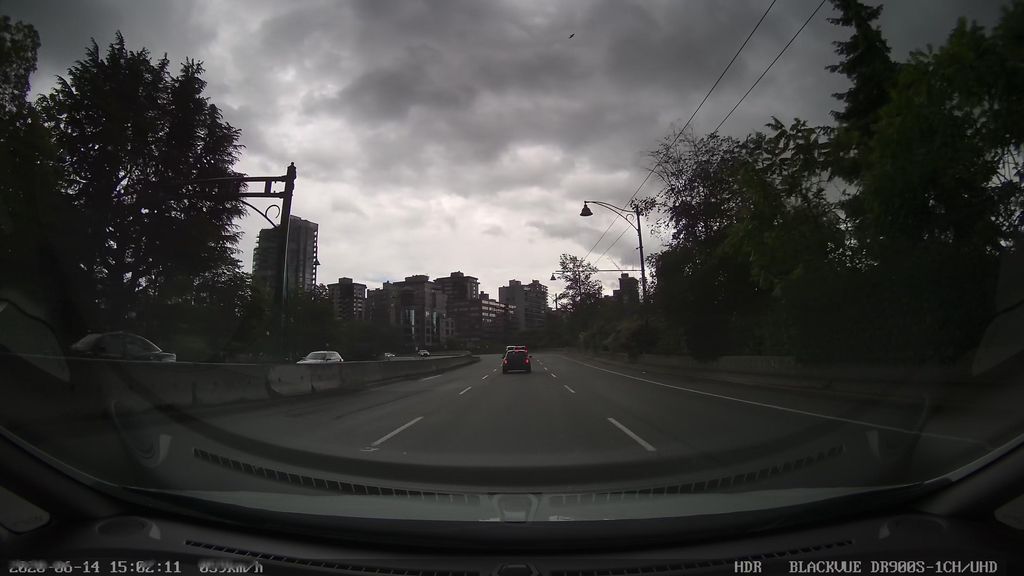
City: vancouver